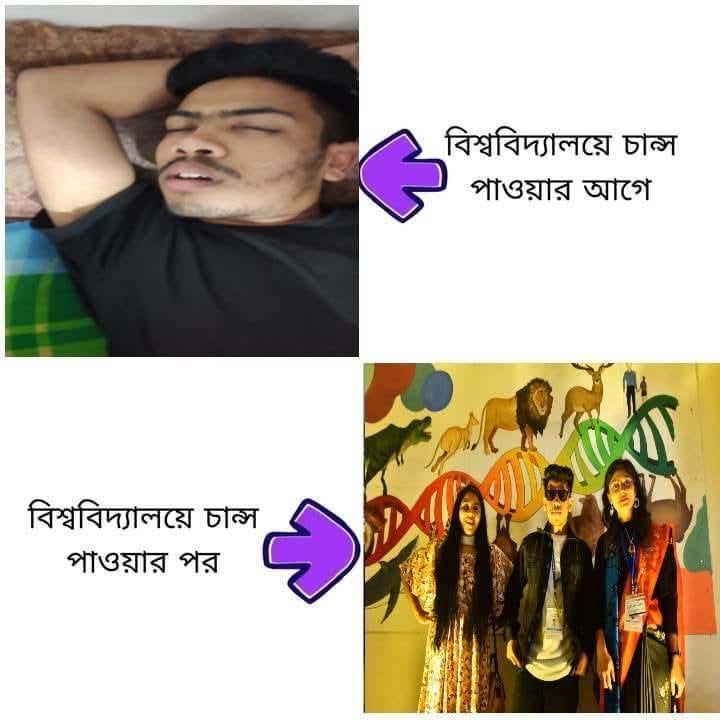
Text: বিশ্ববিদ্যালয়ে চান্স পাওয়ার আগে
বিশ্ববিদ্যালয়ে চান্স পাওয়ার পর
Label: Non Hate